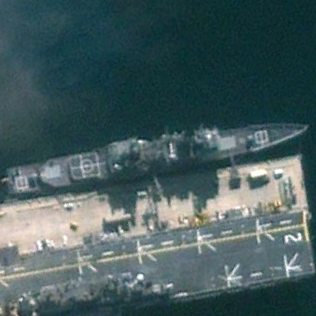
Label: cruiser